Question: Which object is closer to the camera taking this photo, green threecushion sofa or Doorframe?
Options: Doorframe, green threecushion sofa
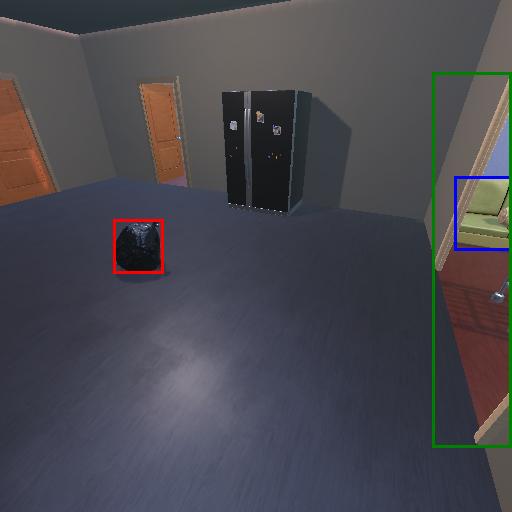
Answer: Doorframe